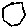
Label: hexagon